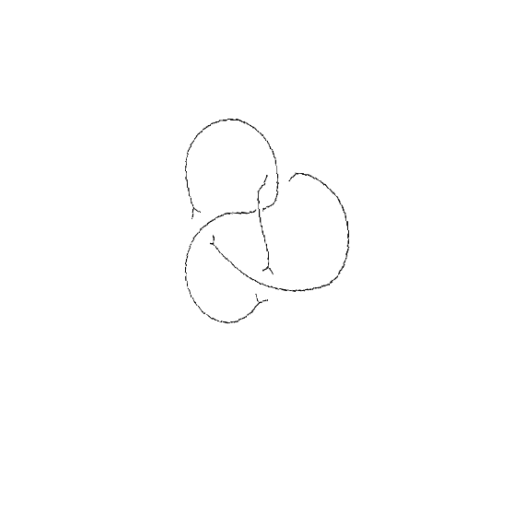
Crossing number: 4